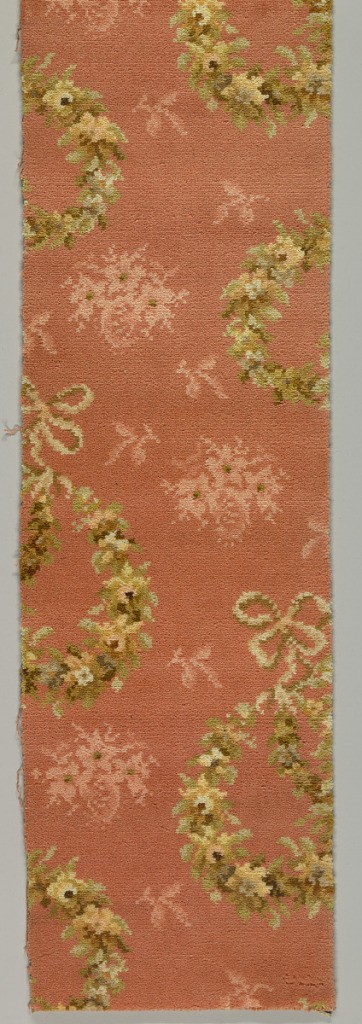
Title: Carpet fragment
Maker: Bigelow Carpet Company, American
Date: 1849–1900
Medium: wool, hemp Technique: cut pile on plain weave ground
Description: Section of field with Louis XVI wreath repeat and section of border. In shades of light brown on pinkish-orange pile.